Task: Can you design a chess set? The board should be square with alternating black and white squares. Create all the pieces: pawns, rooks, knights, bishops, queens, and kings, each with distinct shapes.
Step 1192:
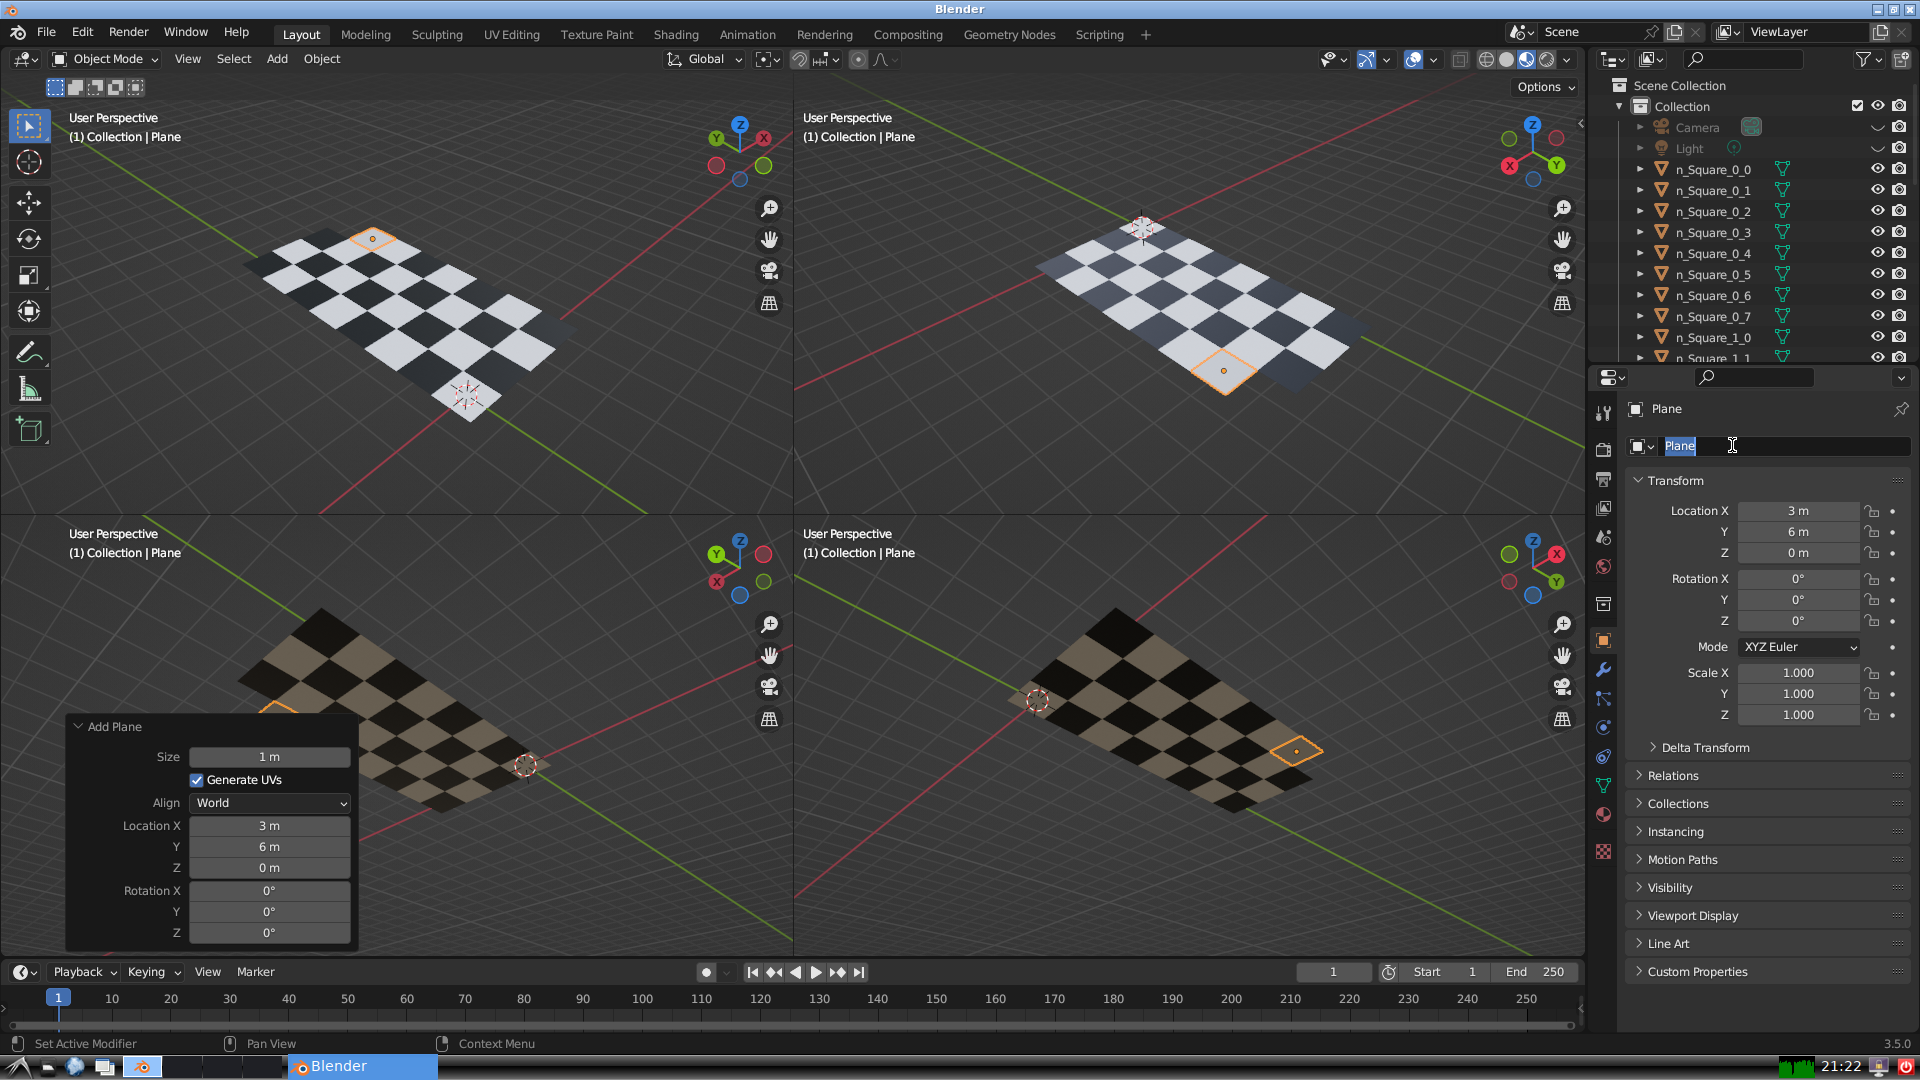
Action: input_text: n_Square_3_6